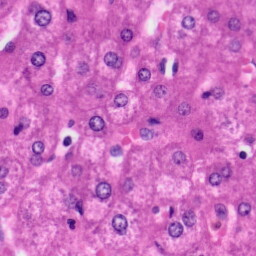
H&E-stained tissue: Liver